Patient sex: F
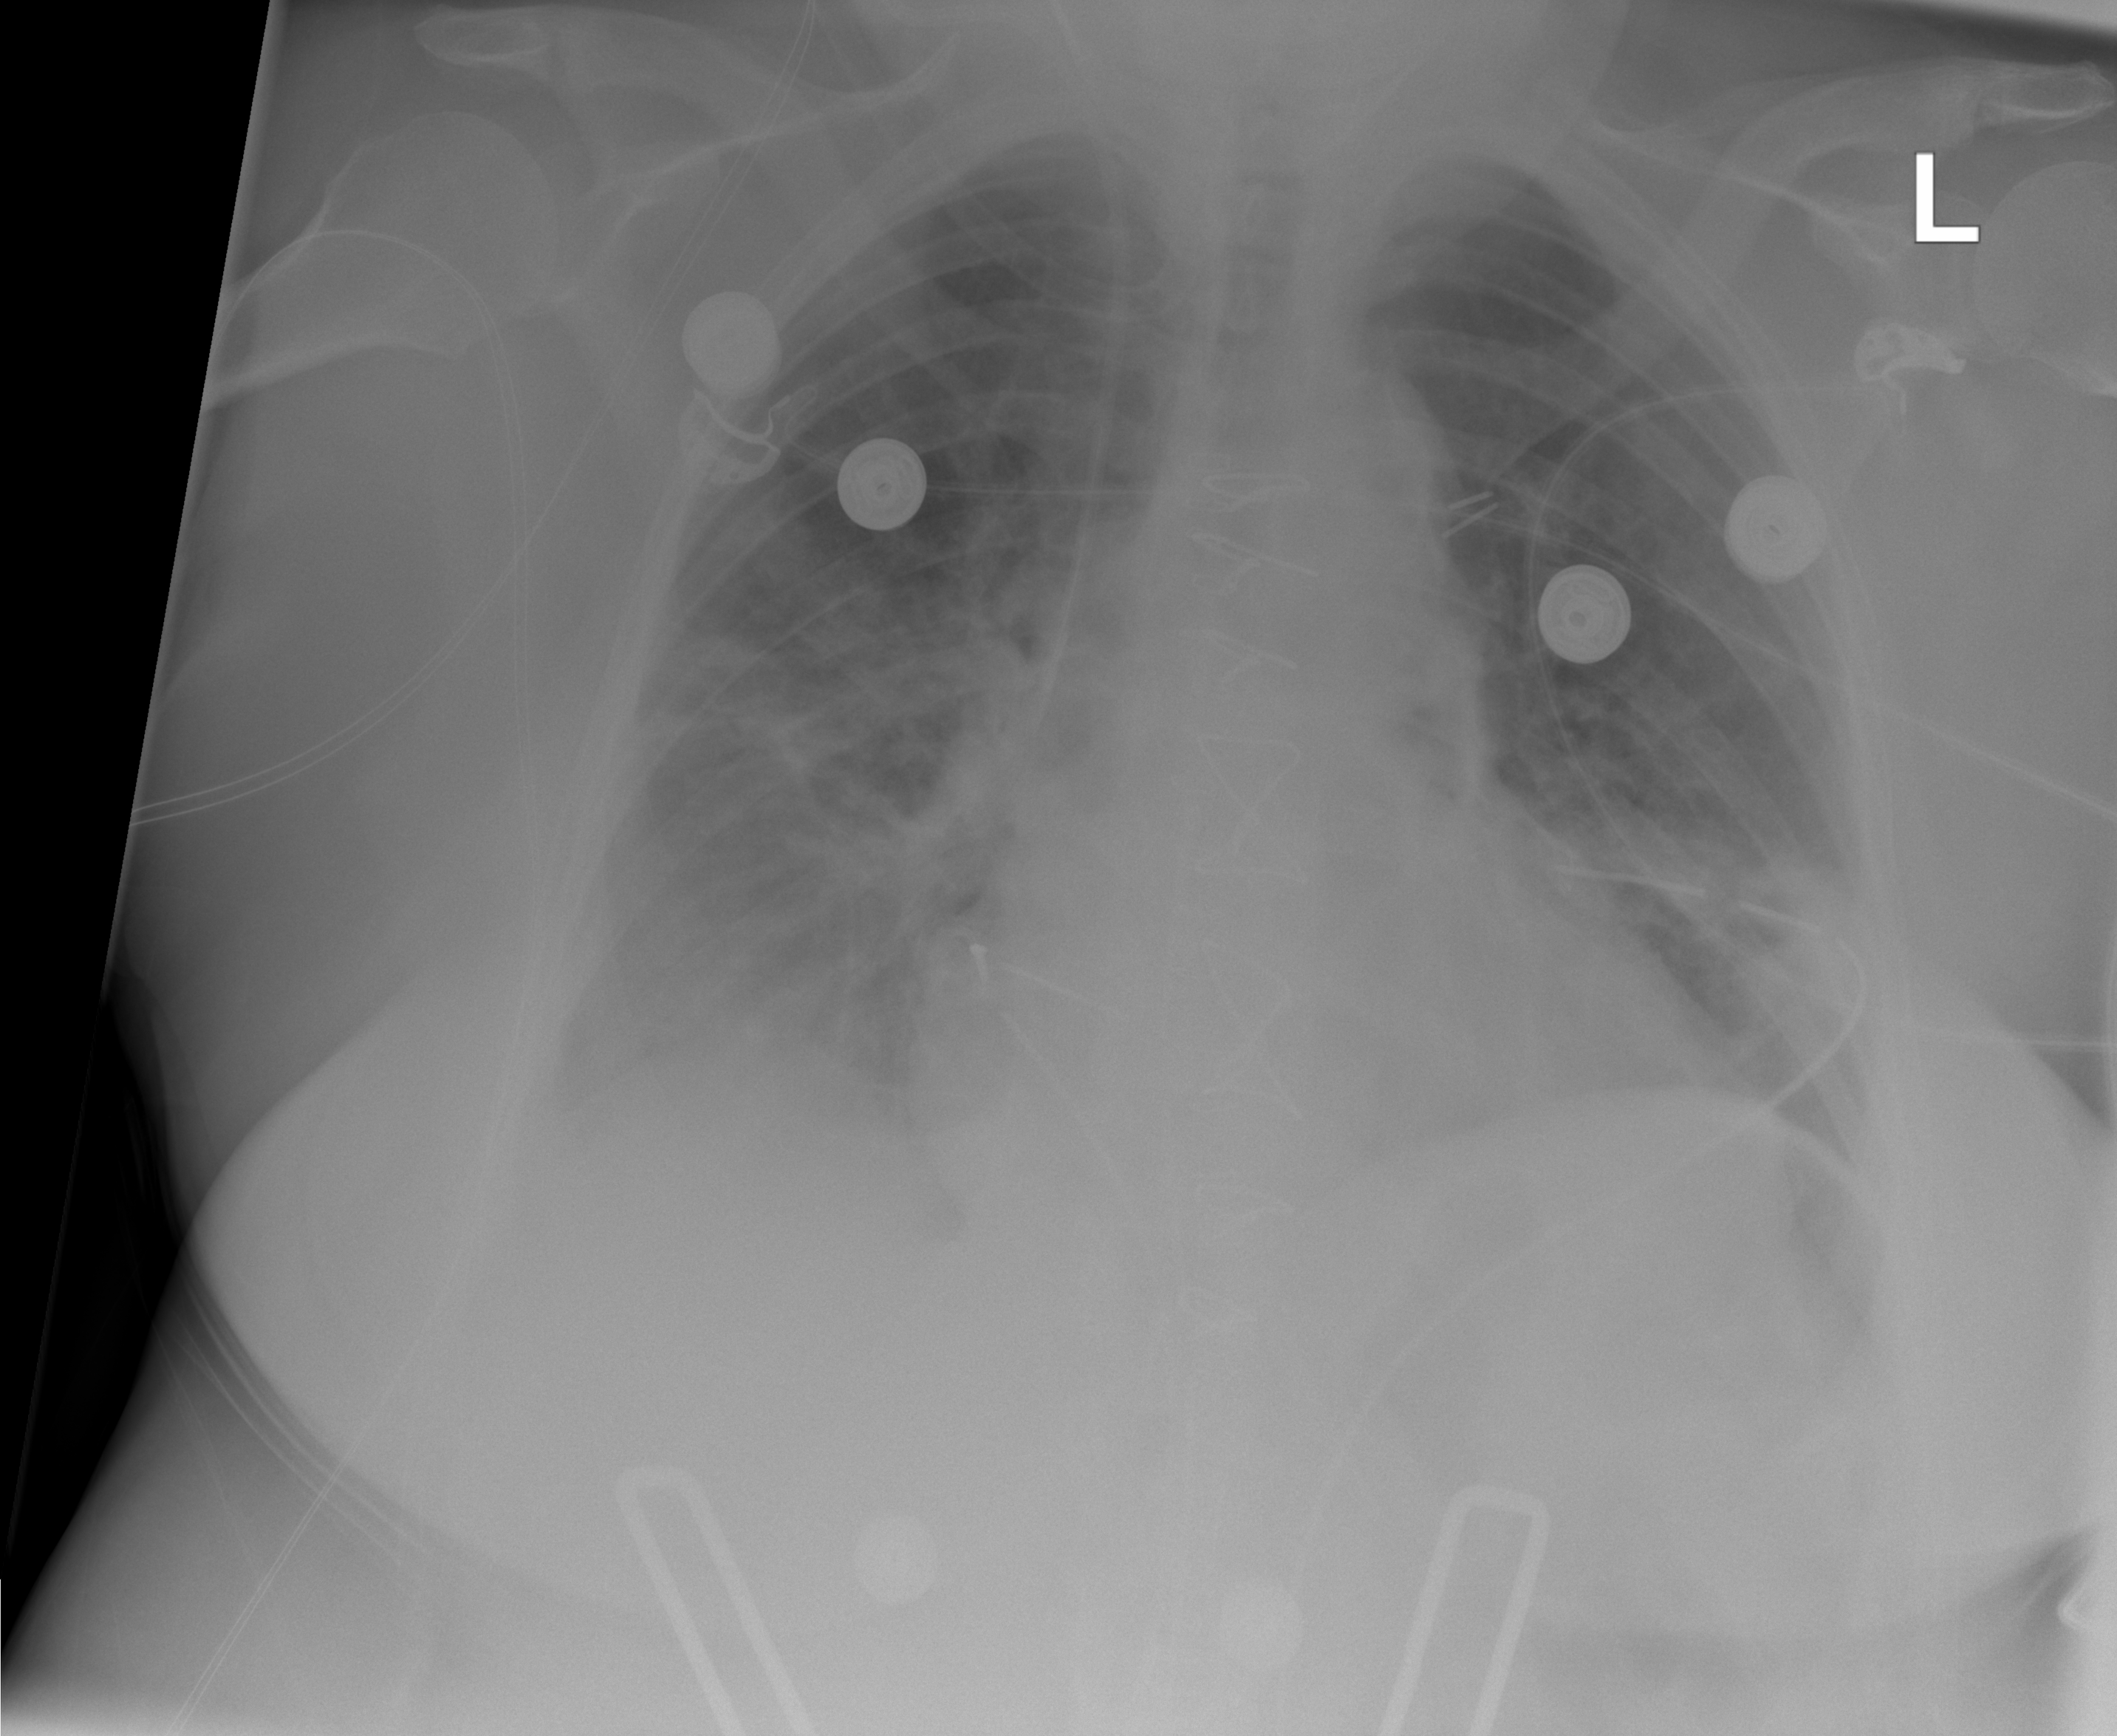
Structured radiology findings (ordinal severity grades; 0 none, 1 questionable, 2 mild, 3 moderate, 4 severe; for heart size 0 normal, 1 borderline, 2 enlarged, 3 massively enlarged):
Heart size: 0
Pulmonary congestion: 2
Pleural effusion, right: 2
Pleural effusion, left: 0
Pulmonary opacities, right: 1
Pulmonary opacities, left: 0
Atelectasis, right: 2
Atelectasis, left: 2